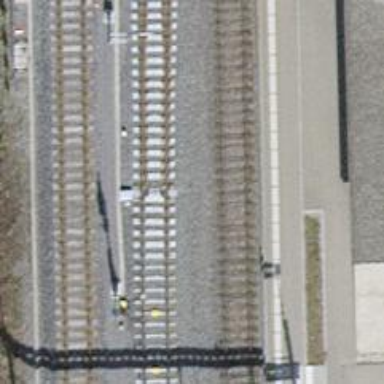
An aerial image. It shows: Railway switch.